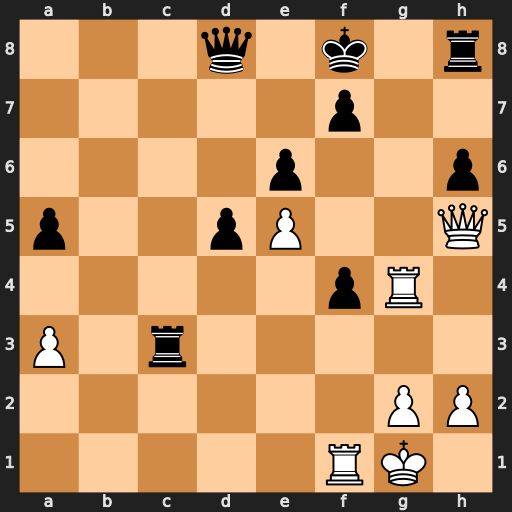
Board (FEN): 3q1k1r/5p2/4p2p/p2pP2Q/5pR1/P1r5/6PP/5RK1
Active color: w
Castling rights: -
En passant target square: -
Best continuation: Rgxf4 Qb6+ Kh1